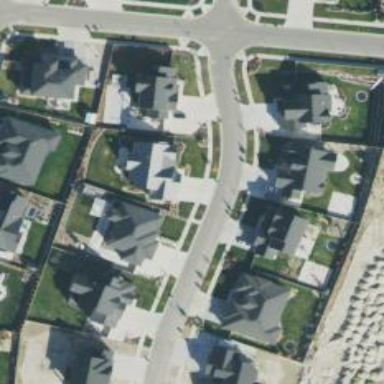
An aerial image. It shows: Residential road.